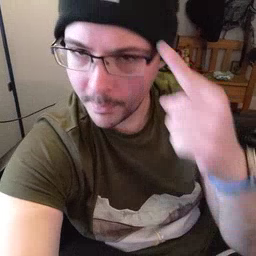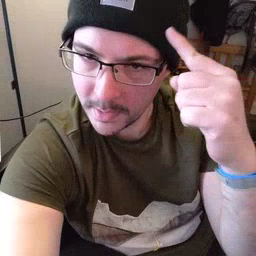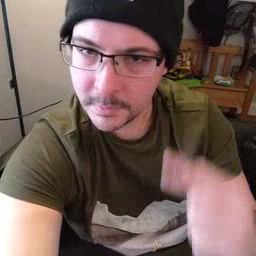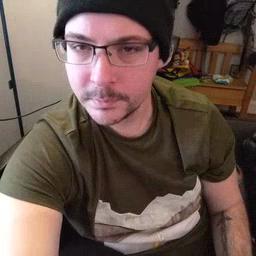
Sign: penny